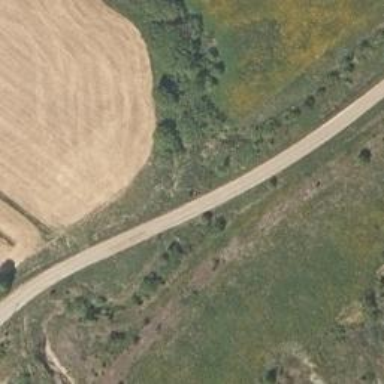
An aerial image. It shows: Culvert tunnel.